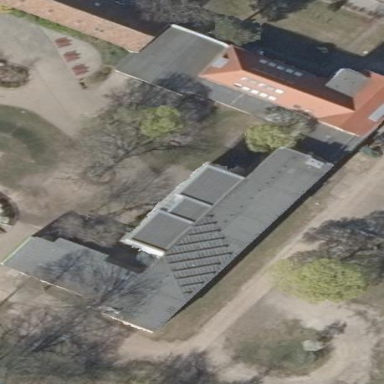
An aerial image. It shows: School building.